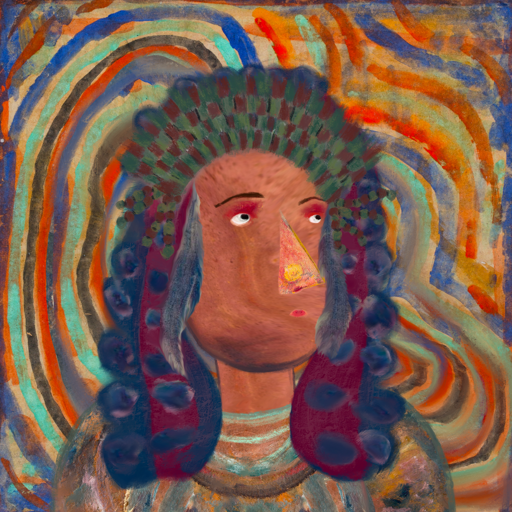
Background: Sisters, Head And Neck Side: Mother_And_Son_Mother, Face Side: Irani, Bust: Boggyland, Hair Side: Hill_Girl, Head Accessory: After_Raid_Crown, Second Necklace: Blank, Necklace: Blank, Baby: Blank